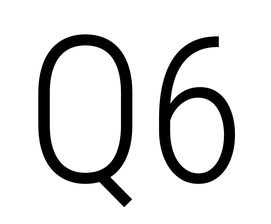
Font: Roboto_Condensed_Light